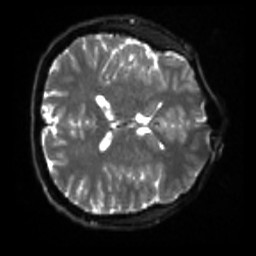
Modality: sbref
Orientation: axial
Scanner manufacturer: siemens
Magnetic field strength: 3 T
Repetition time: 4 s
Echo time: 0.0594 s